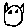
Label: cat